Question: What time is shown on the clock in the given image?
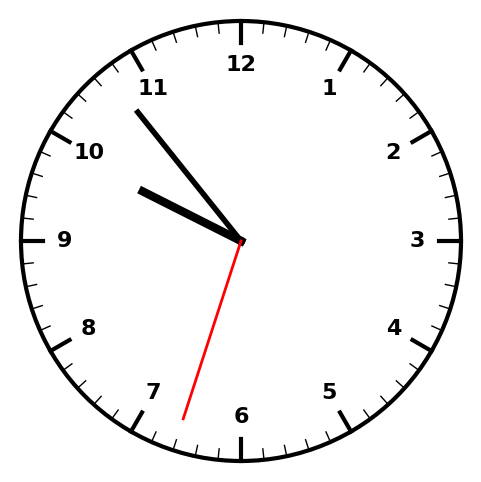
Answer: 09:53:33